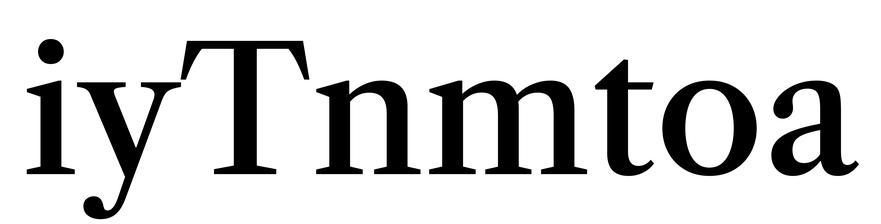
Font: LibreCaslonText_Medium